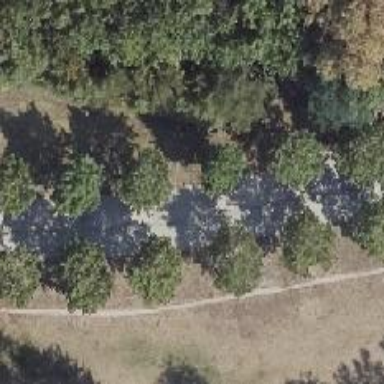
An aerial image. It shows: Deciduous broadleaved tree in park.